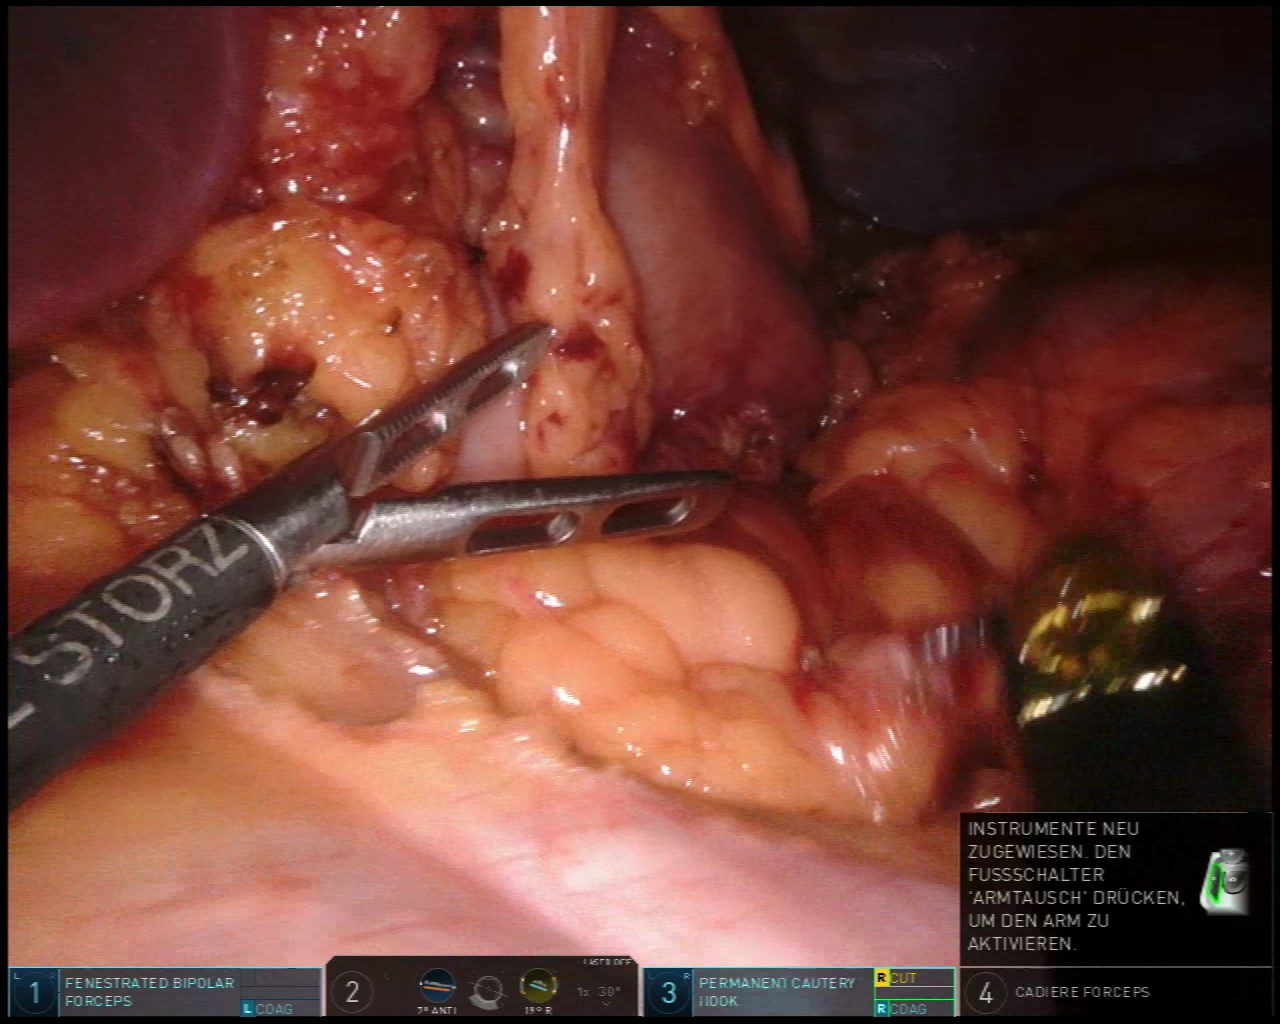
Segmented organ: liver
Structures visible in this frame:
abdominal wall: yes
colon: yes
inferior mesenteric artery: no
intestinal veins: no
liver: yes
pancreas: no
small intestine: no
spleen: no
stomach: yes
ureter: no
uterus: no
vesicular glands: no